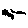
Label: hexagon